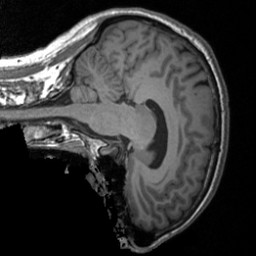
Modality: T1w
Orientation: sagittal
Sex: male
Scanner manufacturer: siemens
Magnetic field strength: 3 T
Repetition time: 1.9 s
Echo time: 0.00226 s